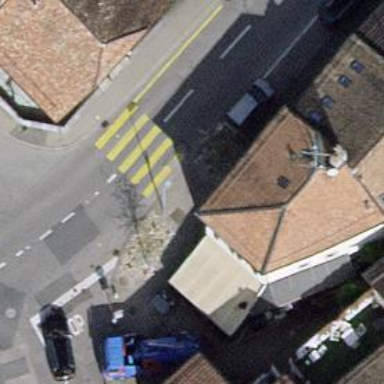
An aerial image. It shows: Uncontrolled zebra crossing with zebra markings.